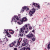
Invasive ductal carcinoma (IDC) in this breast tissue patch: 0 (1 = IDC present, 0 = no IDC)